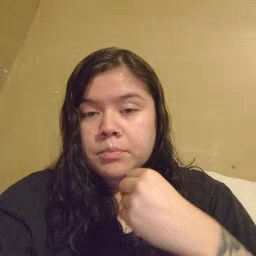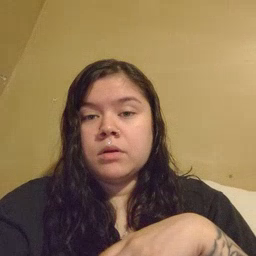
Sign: sleep